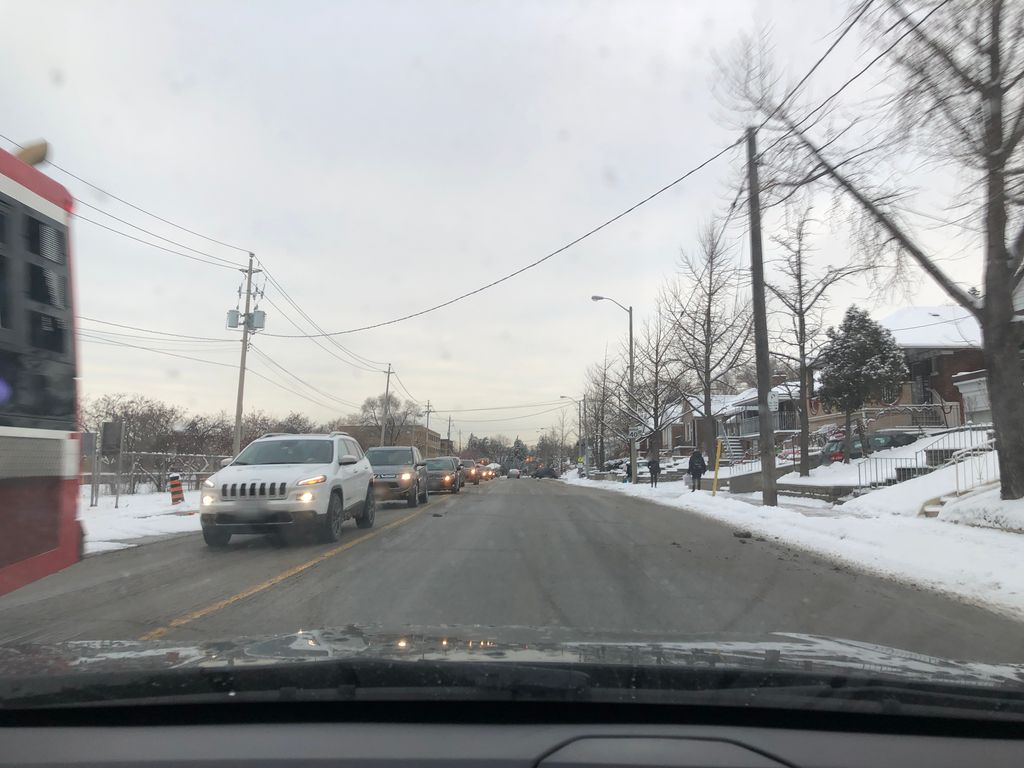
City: toronto